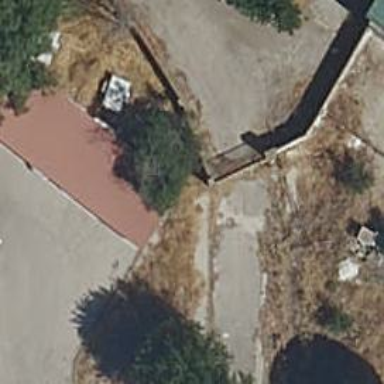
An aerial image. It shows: Gate.